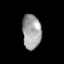
Tissue: skin
Cell type: Epithelial cells
Senescence score: 0.7571
Nuclear area (px): 631
Mean DAPI intensity: 162.082